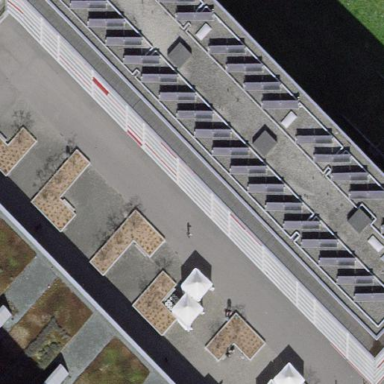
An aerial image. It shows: View of roof of building.